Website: macys
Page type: gifting
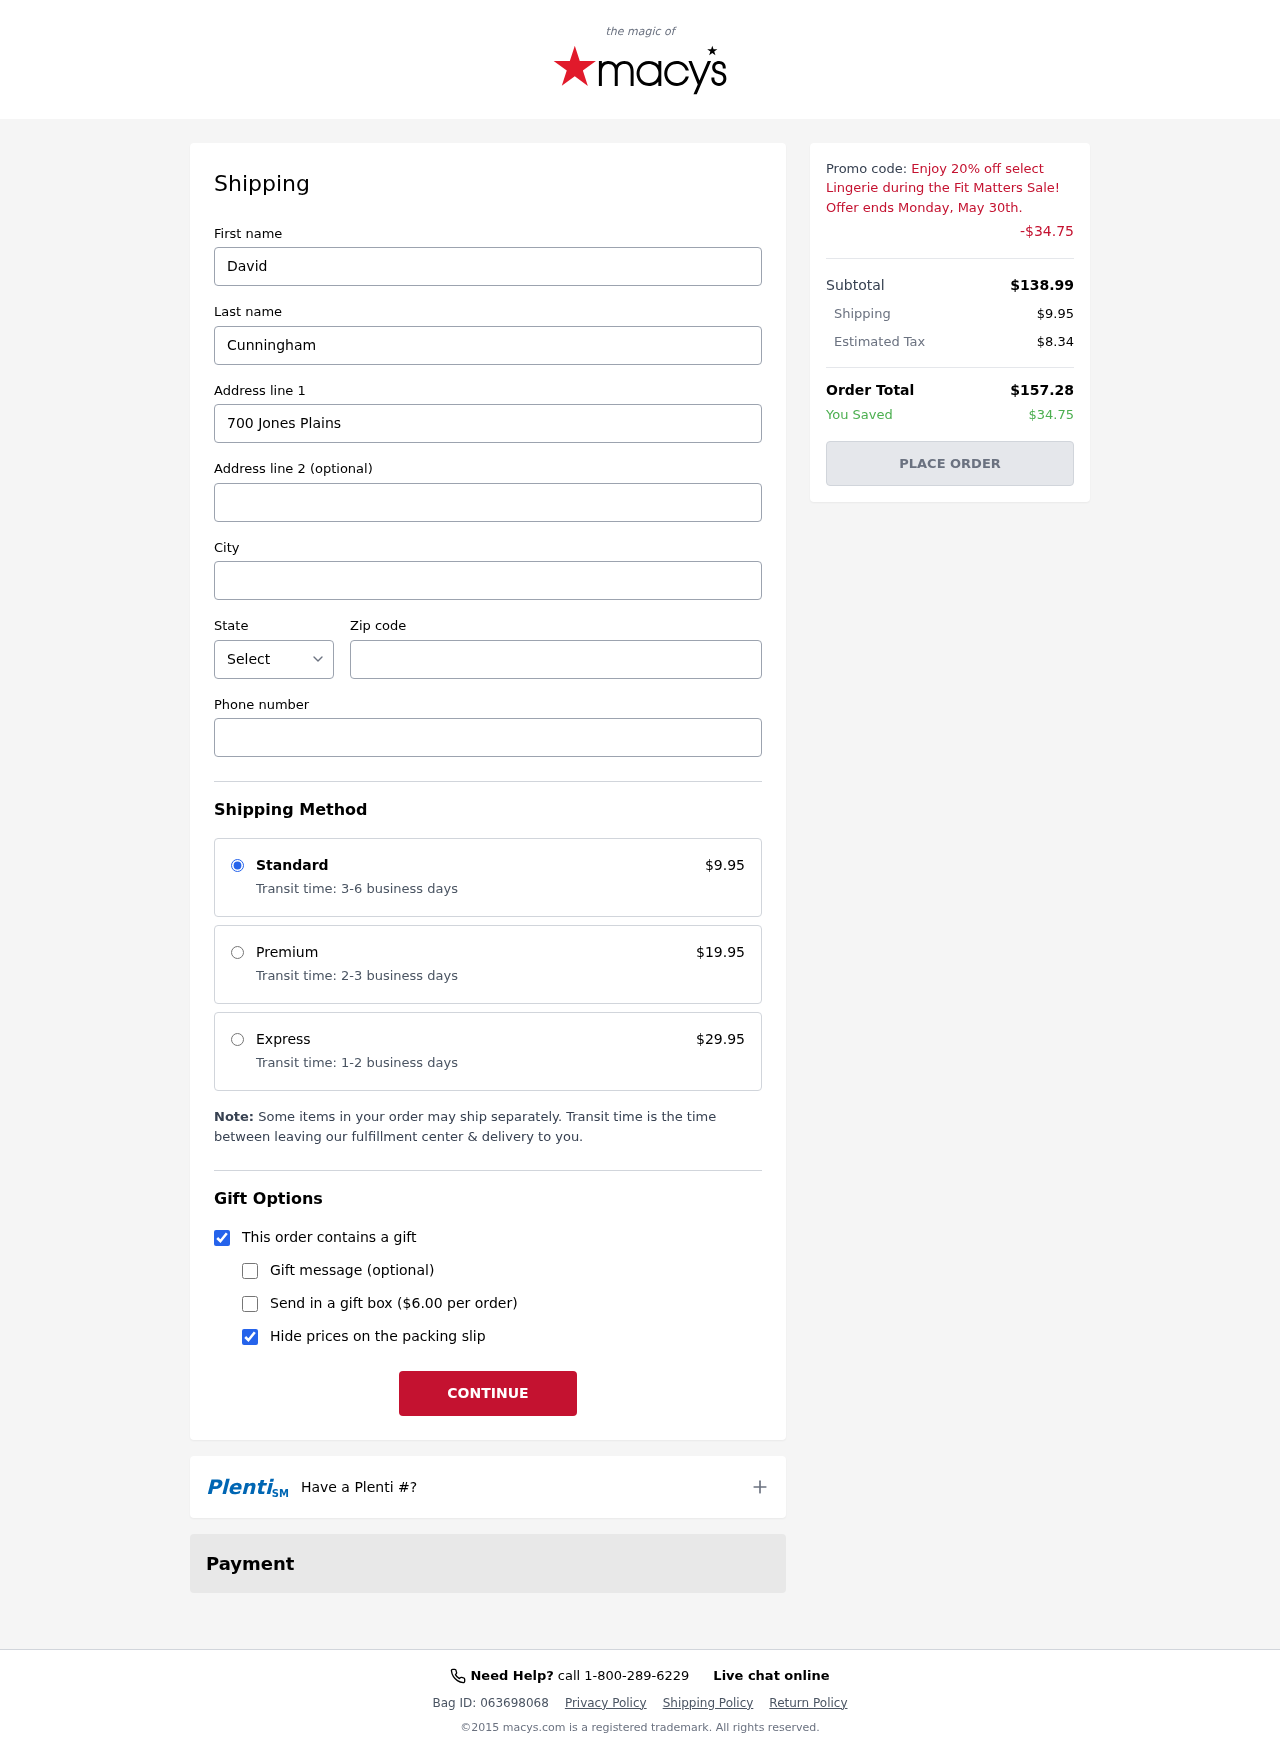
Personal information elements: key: PII_CITY
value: Port Coletown
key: PII_FIRSTNAME
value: David
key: PII_LASTNAME
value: Cunningham
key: PII_PHONE
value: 3143500570
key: PII_POSTCODE
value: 46947
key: PII_STATE_ABBR
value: CT
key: PII_STREET
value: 700 Jones Plains
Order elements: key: ORDER_SHIPPING_COST
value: $9.95
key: ORDER_DISCOUNT
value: -$34.75
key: ORDER_SUBTOTAL
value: $138.99
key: ORDER_TAX
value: $8.34
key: ORDER_TOTAL
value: $157.28
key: ORDER_SAVINGS
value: $34.75